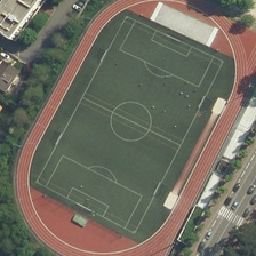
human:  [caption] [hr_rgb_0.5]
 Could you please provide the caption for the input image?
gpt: There is an aboveground track field near a road with a driving car.

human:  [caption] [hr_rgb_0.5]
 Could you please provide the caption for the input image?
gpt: There's a dirt field near a road with a driving car.

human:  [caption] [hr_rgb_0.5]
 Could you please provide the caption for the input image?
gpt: There is a stadium nearby. There is a car.

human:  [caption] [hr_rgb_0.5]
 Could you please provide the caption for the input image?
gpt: There's a ground-side field near a road with vehicles.

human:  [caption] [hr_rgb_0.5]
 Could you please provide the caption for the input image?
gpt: There is a ground track and field near a road with cars.